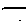
Label: line